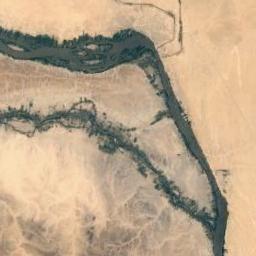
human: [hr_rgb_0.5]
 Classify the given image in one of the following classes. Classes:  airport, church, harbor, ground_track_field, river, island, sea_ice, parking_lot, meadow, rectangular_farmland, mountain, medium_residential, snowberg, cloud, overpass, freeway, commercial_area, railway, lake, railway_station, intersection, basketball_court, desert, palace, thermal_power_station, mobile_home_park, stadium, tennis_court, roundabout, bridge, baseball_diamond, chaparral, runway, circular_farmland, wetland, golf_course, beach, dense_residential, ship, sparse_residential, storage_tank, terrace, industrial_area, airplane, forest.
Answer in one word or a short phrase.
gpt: river